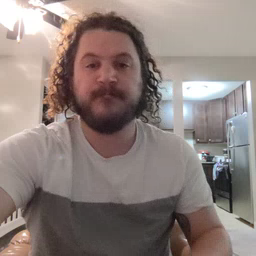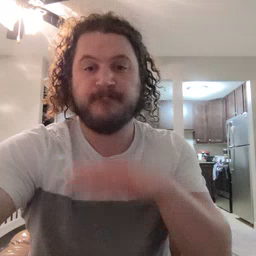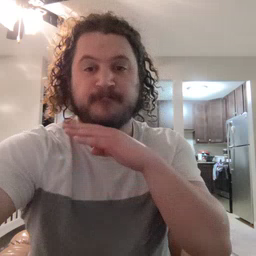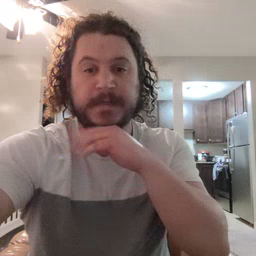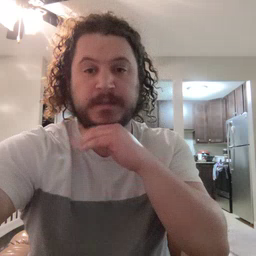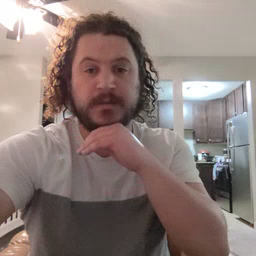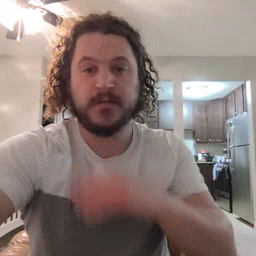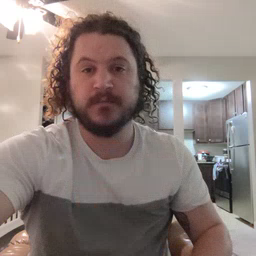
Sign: pig